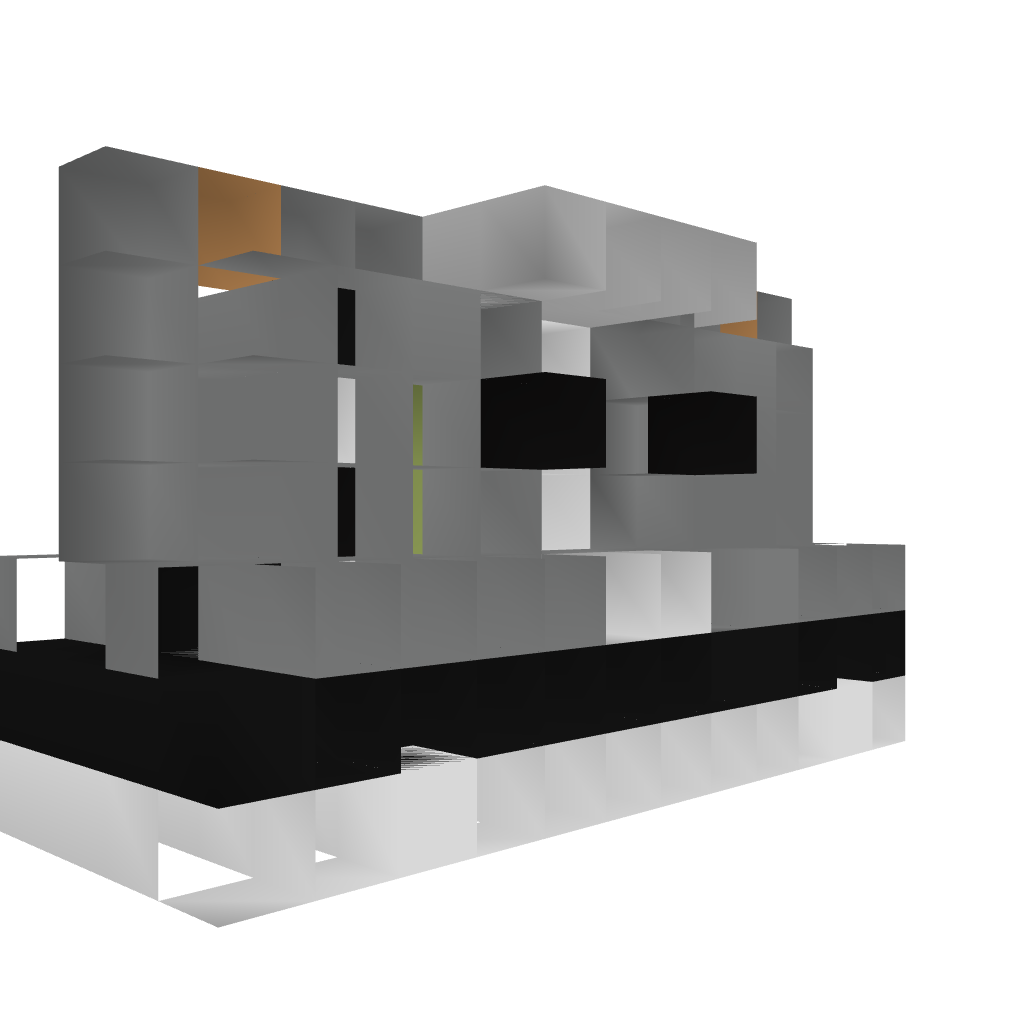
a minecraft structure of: Automatic Piston Gate